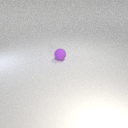
small purple rubber sphere